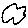
Label: cloud